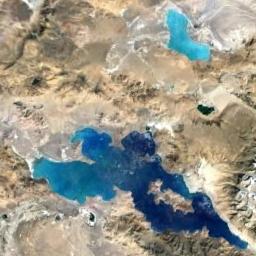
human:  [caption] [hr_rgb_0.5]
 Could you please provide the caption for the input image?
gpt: A big lake and a small lake lie in a rolling wasteland and the water is blue .

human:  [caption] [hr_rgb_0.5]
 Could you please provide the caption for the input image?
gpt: There are two irregularly shaped pale blue lakes on the tan mountains .

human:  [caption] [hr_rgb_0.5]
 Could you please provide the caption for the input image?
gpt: The ground is rough around the lake .

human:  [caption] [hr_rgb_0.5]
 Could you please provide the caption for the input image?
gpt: The lake was long and thin .

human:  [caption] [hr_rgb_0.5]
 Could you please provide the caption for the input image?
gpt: There are two blue lakes on the yellow desert .